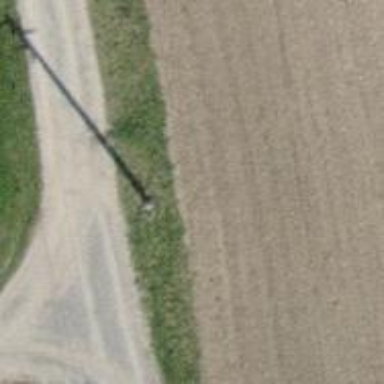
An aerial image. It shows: Power pole.